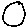
Label: circle